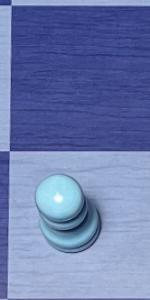
Label: Pawn_White